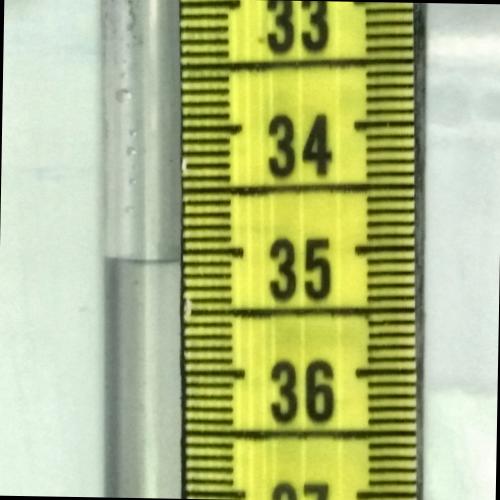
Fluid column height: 35.1 cm